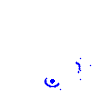
Particle: electron